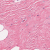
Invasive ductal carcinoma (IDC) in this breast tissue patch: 0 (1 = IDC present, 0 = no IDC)